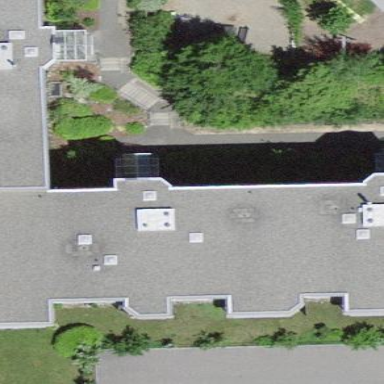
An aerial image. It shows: Apartment building with flat roof.